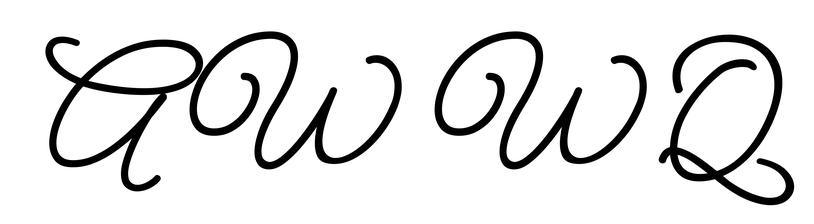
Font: MeowScript-Regular